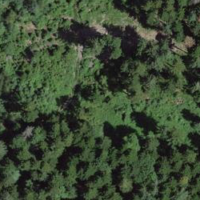
EUNIS habitat code: 43
Species observed at this site:
Petasites albus